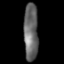
Tissue: lung
Cell type: Epithelial cells
Senescence score: 0.2193
Nuclear area (px): 810
Mean DAPI intensity: 102.832